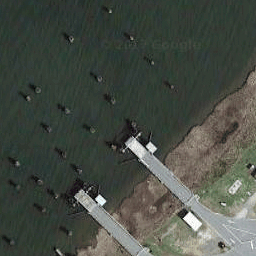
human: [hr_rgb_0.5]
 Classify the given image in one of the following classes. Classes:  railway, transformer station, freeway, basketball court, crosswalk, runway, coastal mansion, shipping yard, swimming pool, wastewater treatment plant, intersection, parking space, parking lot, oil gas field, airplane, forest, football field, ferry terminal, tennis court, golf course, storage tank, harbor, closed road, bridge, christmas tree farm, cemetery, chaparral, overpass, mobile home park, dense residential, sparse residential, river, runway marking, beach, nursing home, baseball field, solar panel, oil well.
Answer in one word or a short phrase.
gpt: ferry terminal